Question: This is a diagram of a Rubik's Cube. Given an initial state (above), you can perform the standard 18 operations to find the minimum number of moves required to get the Rubik's Cube to the given state (below). We disregard isomorphism; we only ensure that the transformation is valid within the current view.
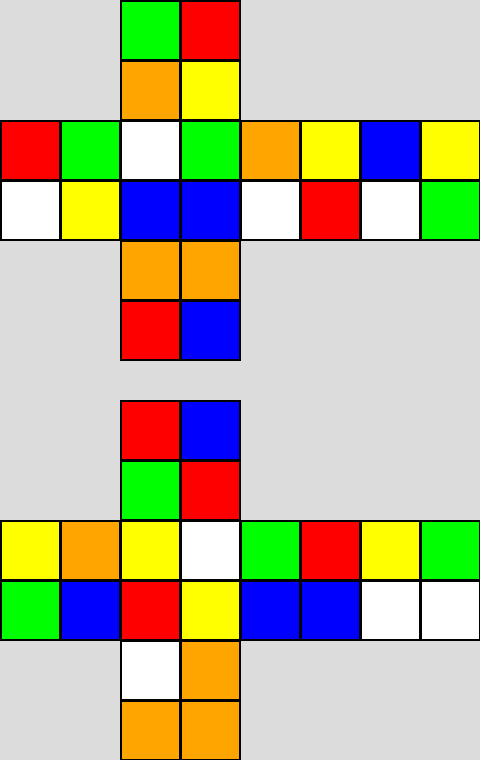
Answer: 5